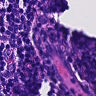
Metastatic tissue present: no